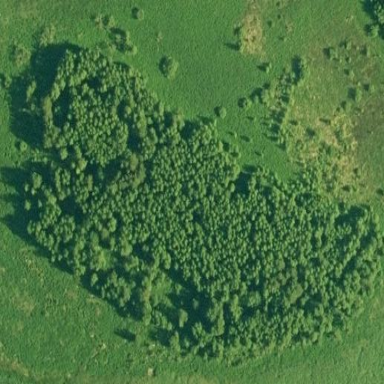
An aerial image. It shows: Forest area.